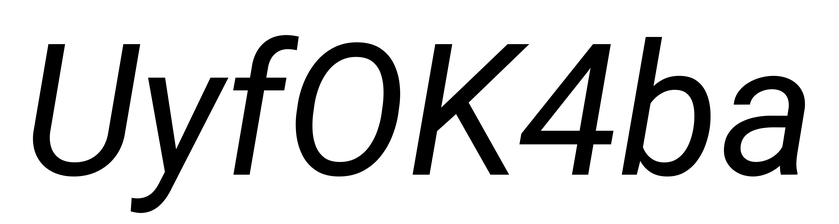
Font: Roboto-Italic_Italic